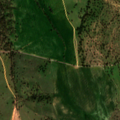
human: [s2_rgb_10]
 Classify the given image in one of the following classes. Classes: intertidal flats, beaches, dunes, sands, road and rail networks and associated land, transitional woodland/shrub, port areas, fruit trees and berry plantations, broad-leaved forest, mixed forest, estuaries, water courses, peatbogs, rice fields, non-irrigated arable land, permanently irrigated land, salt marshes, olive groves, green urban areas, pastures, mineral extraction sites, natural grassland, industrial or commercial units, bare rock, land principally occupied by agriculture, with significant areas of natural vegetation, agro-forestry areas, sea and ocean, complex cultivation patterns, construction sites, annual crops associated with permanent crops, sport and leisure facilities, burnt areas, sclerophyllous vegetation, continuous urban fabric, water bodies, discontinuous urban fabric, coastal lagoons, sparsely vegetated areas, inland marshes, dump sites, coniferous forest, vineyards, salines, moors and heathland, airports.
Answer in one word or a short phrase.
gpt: non-irrigated arable land, permanently irrigated land, pastures, agro-forestry areas, broad-leaved forest